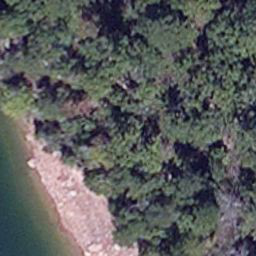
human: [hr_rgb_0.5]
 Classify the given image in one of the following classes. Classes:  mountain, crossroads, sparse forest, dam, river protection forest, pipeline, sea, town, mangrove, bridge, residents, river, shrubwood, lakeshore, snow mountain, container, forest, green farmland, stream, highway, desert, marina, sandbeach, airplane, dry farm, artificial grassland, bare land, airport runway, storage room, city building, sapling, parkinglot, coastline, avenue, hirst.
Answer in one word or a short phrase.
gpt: lakeshore